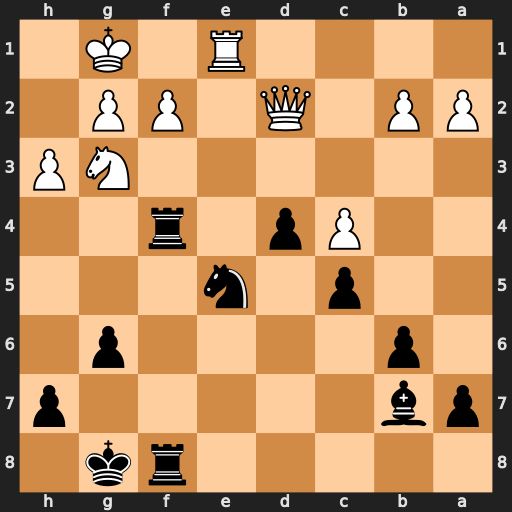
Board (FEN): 5rk1/pb5p/1p4p1/2p1n3/2Pp1r2/6NP/PP1Q1PP1/4R1K1
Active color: b
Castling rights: -
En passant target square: -
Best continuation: Rxf2 Qxf2 Rxf2 Kxf2 Nd3+